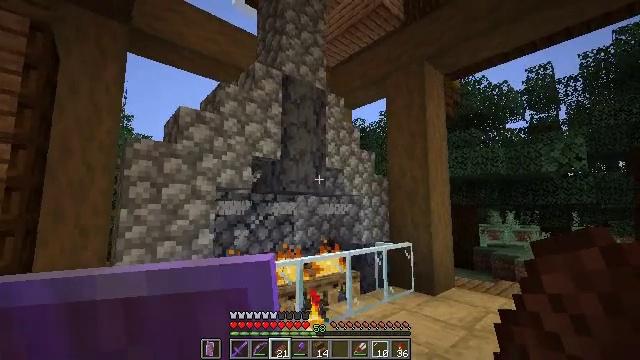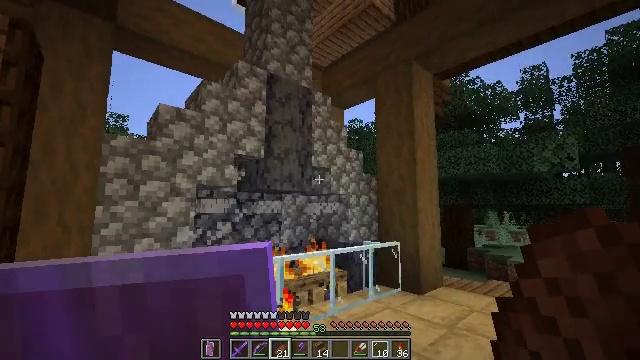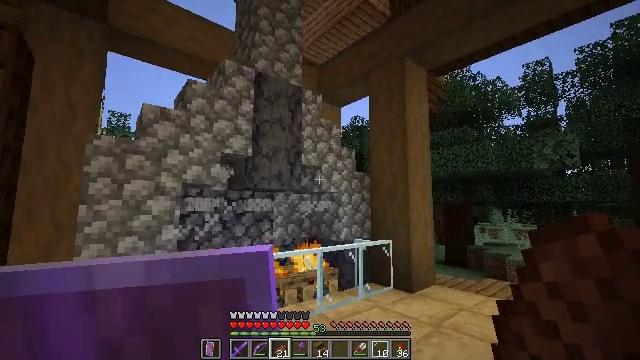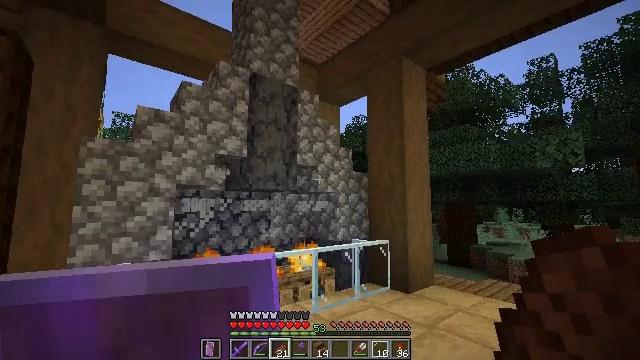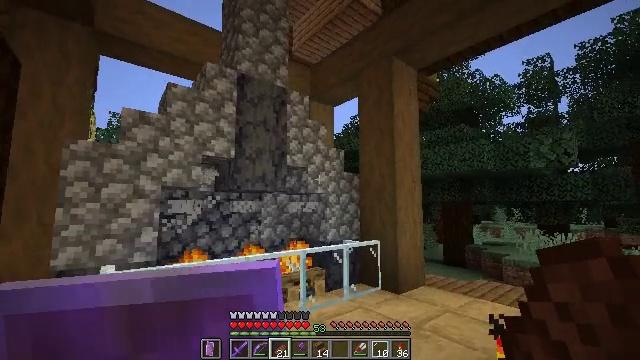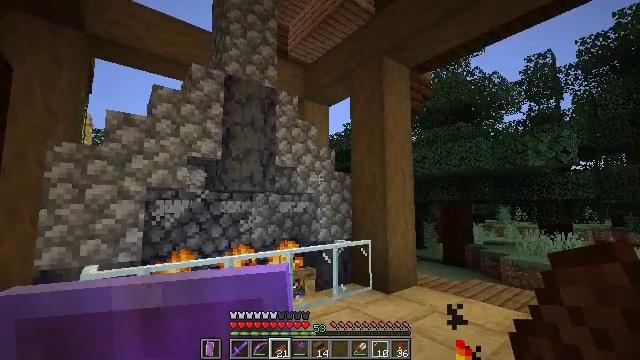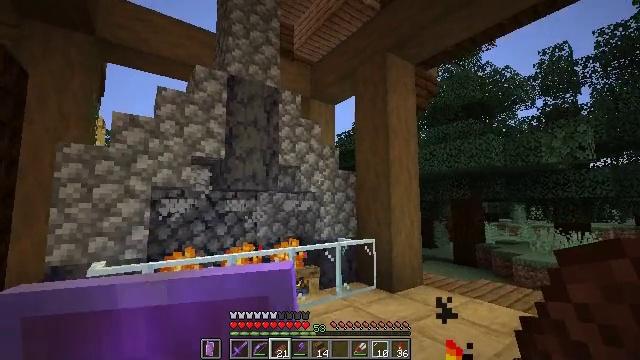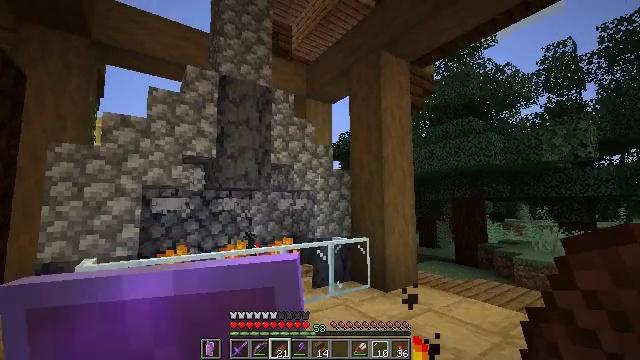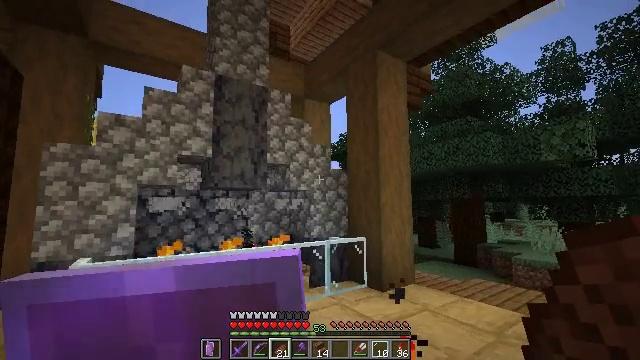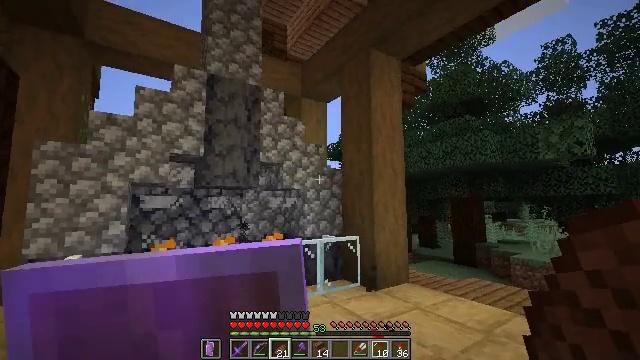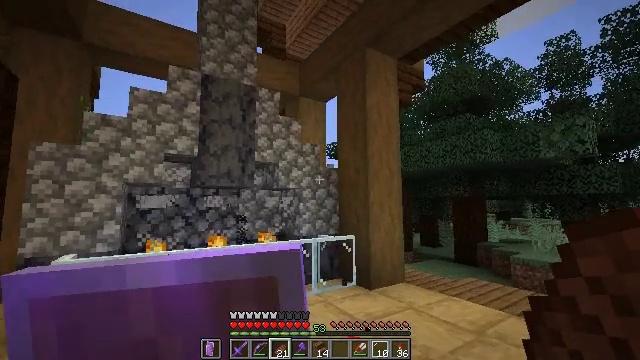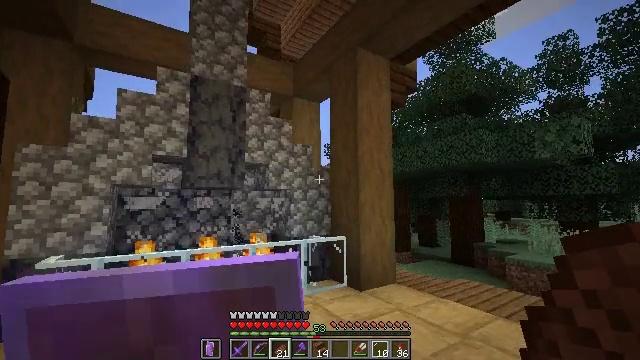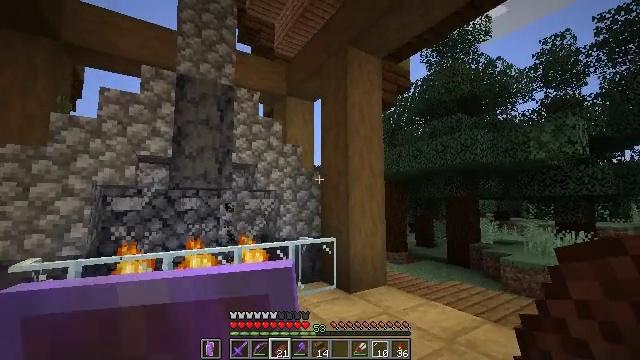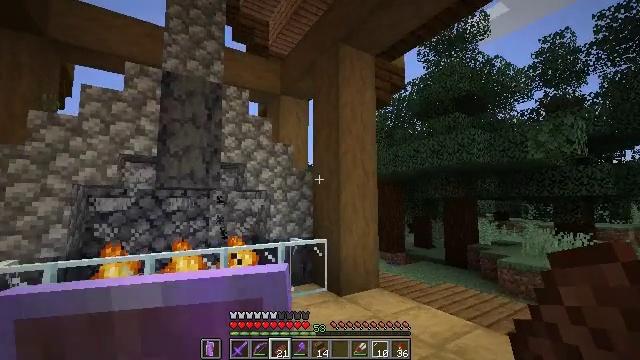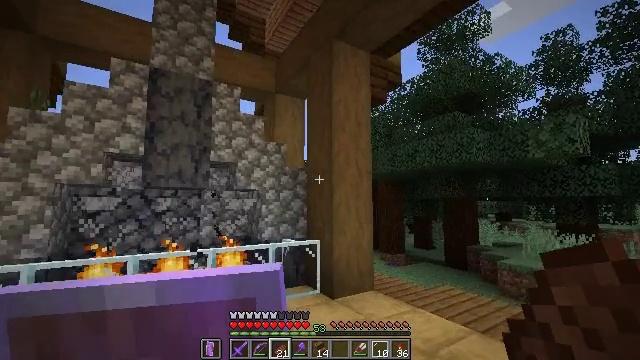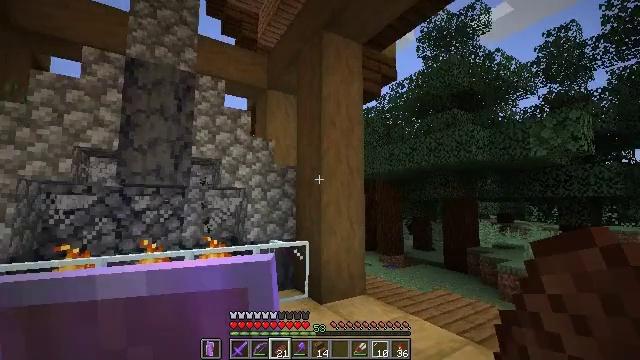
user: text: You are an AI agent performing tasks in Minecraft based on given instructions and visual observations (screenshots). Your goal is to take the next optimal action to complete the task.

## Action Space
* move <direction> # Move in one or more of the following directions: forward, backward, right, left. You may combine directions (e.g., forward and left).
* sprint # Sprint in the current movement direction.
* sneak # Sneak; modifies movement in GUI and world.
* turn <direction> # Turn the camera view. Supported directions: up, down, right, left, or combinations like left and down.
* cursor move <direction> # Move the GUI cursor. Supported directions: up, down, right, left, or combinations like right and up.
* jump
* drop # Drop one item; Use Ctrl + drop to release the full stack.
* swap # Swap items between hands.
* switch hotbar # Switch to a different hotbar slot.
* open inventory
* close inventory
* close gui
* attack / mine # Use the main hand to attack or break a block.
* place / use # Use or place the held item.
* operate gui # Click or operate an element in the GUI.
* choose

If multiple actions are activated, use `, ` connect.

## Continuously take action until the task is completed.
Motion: motion action
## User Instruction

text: Retrieve vines from walls or cliffs.
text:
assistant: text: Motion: move right
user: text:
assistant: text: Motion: move right, turn left
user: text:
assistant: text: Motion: move right, turn left
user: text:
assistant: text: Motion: move right
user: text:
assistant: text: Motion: move right, turn left
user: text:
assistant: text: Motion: move right, turn left
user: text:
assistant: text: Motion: move right, turn left
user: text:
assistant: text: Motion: move right
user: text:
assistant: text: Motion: move right
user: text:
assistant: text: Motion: move right
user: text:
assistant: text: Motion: move forward and move right
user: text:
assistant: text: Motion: move forward and move right
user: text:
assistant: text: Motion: move forward and move right
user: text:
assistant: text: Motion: move forward and move right
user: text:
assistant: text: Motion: move forward
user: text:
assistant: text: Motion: move forward
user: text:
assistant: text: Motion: move forward
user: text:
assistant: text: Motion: move forward
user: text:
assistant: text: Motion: move forward
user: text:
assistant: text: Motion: move forward
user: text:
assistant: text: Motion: move forward and move right
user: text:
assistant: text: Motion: move forward and move right
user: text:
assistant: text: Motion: move forward and move right
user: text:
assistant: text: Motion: move forward and move right
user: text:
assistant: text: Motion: move forward and move right
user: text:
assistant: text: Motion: move forward and move right
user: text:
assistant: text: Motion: move forward and move right
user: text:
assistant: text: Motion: move forward and move right
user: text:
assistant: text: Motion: move right
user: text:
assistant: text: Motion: move right